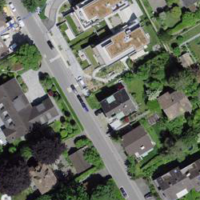
EUNIS habitat code: 54
Species observed at this site:
Poa annua